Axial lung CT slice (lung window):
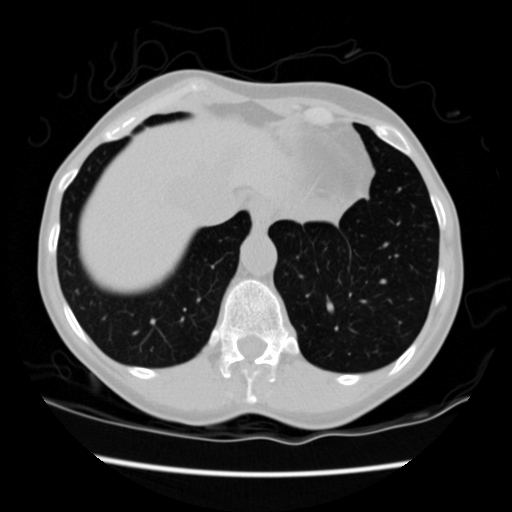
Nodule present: no